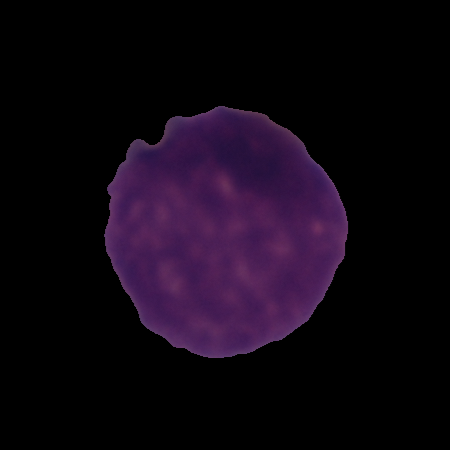
Label: cancer